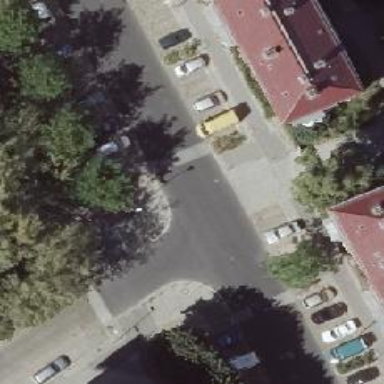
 and separate parking areas on both sides as well."